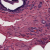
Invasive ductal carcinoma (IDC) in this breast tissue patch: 0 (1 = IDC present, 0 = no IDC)